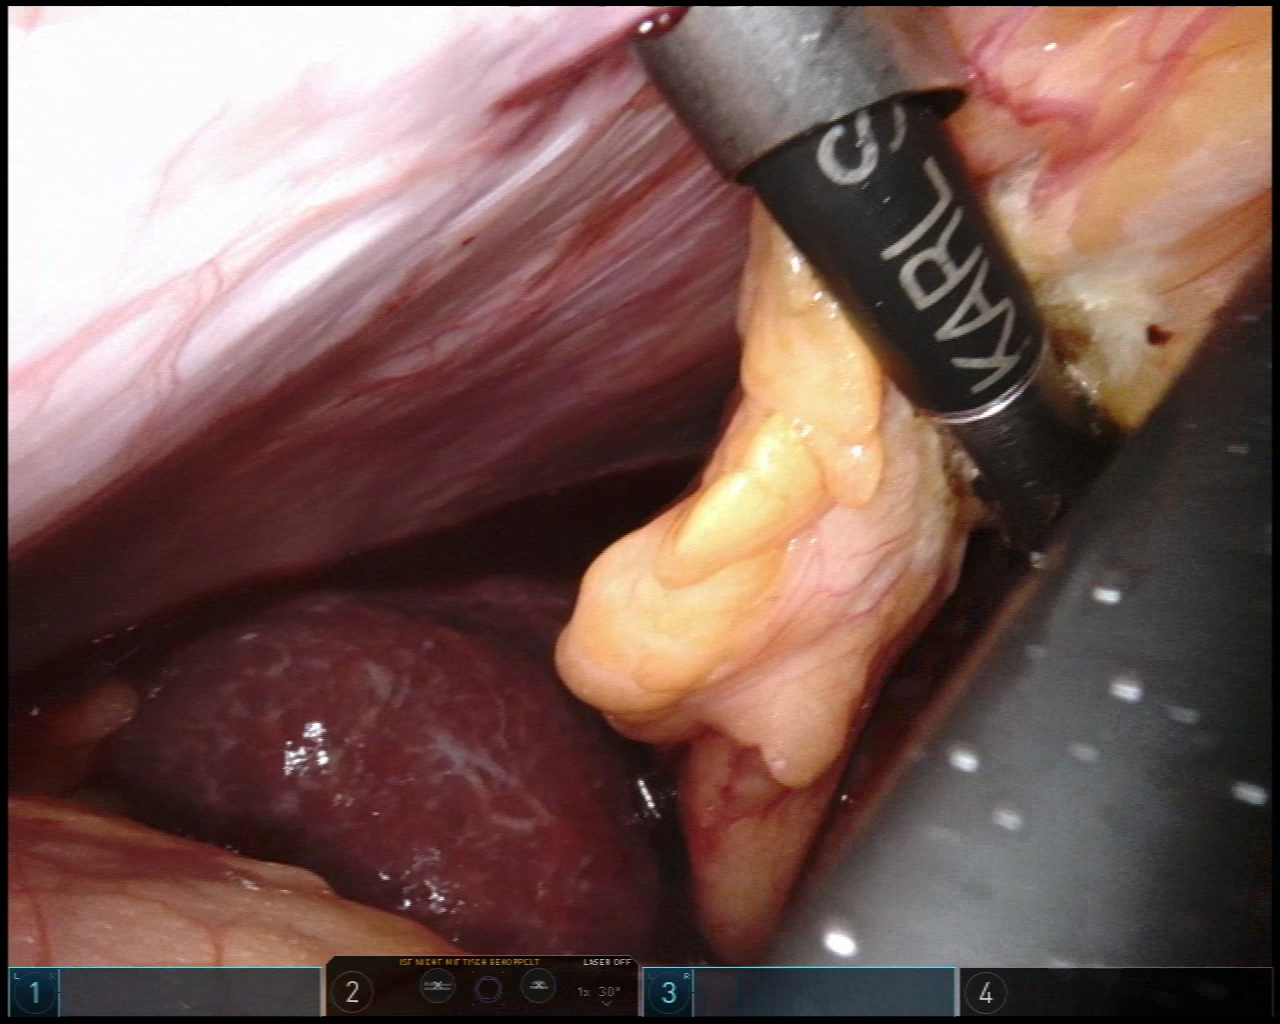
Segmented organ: liver
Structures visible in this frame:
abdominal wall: yes
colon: no
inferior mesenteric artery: no
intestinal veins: no
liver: yes
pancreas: no
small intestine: no
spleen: no
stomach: no
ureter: no
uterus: no
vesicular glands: no